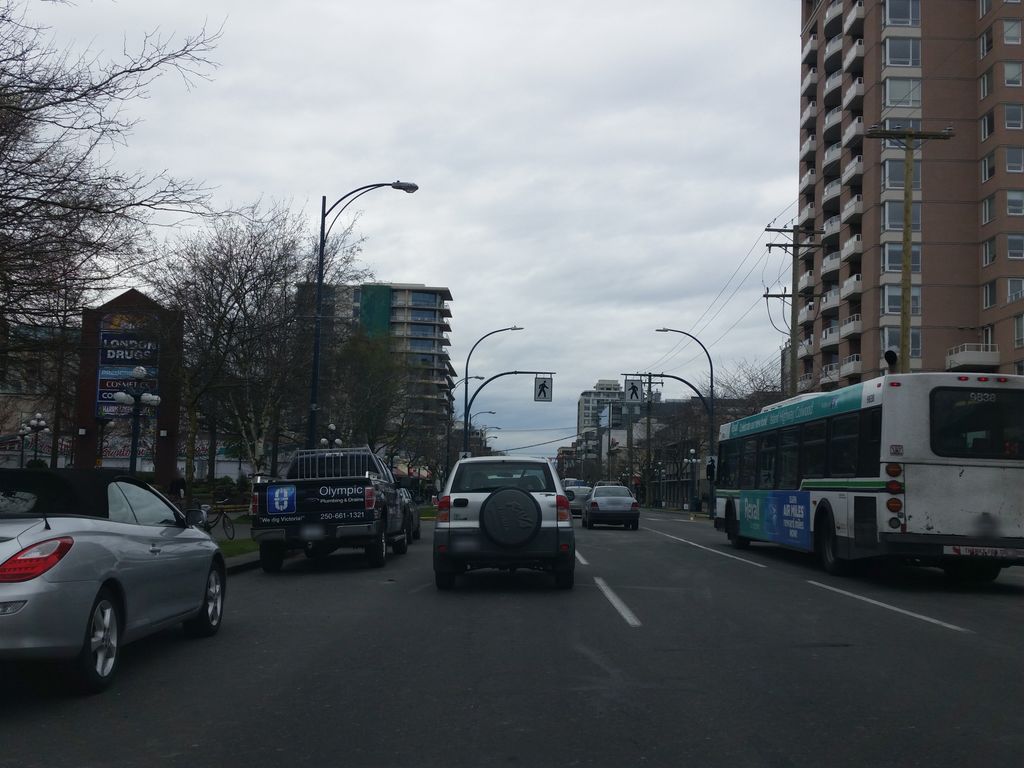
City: victoria